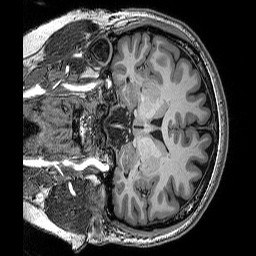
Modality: T1w
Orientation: coronal
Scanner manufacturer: siemens
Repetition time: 2.5 s
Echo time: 0.00341 s